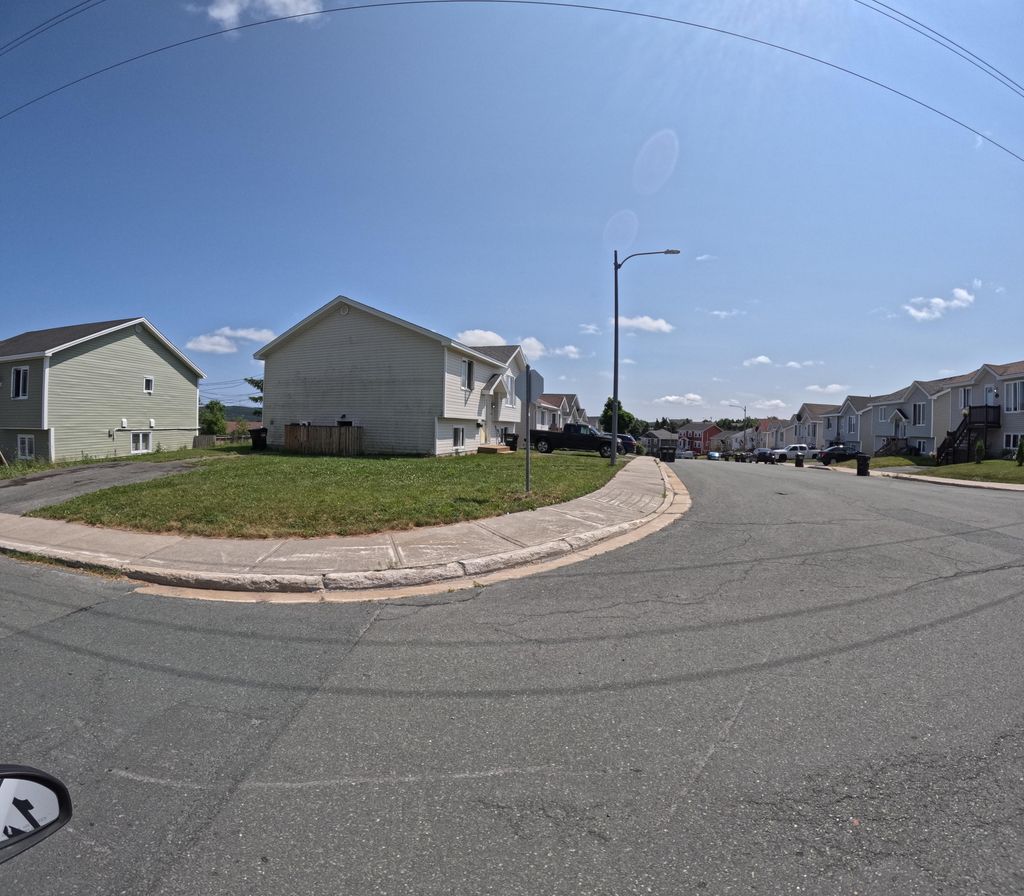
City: st_johns